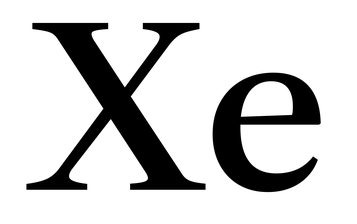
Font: LibreCaslonText_Medium